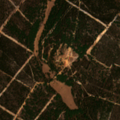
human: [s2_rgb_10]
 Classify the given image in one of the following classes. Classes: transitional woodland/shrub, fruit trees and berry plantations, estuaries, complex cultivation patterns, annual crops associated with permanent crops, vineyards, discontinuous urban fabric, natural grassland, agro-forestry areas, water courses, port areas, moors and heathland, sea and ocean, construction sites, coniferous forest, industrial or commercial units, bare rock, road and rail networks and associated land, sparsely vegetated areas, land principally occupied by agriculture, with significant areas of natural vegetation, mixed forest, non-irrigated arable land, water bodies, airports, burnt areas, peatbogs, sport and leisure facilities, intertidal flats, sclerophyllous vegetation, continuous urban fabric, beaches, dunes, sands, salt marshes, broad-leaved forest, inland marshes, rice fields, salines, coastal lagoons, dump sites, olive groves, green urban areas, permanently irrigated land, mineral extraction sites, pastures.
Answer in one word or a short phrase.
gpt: pastures, coniferous forest, transitional woodland/shrub